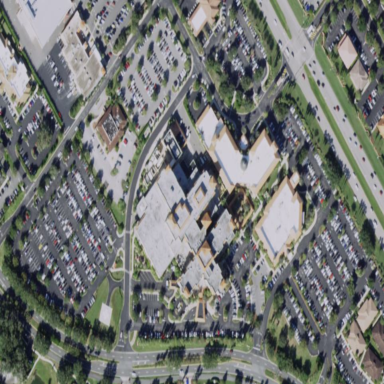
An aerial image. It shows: Healthcare facility identified as hospital.